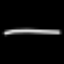
Label: line